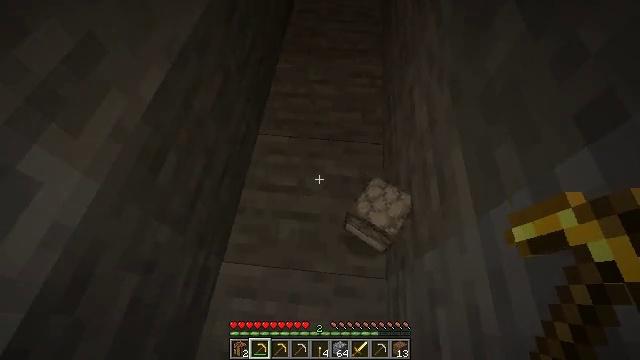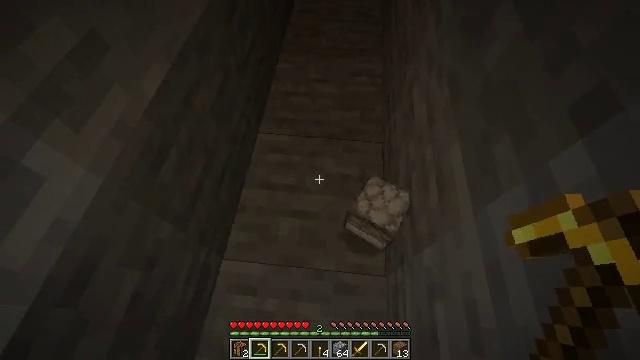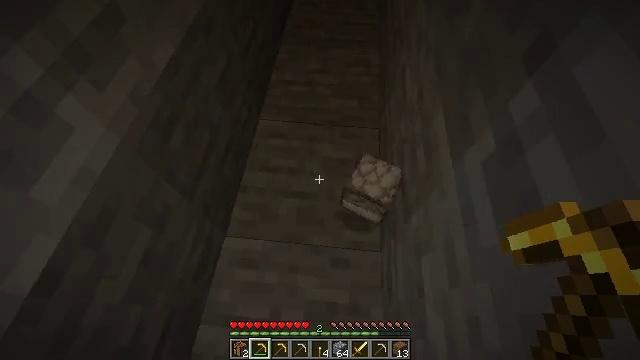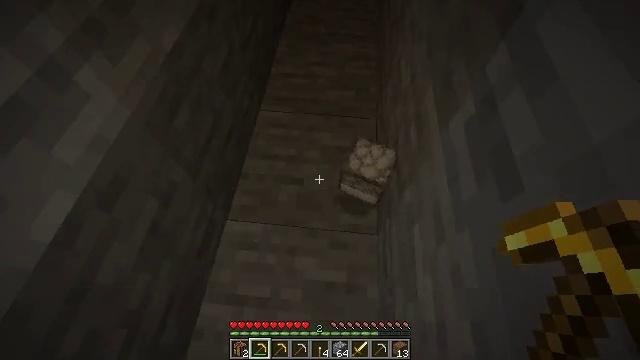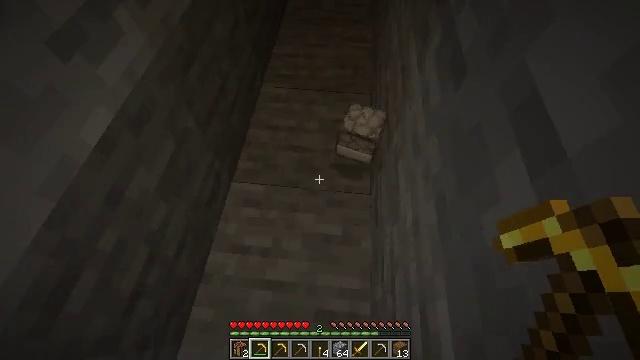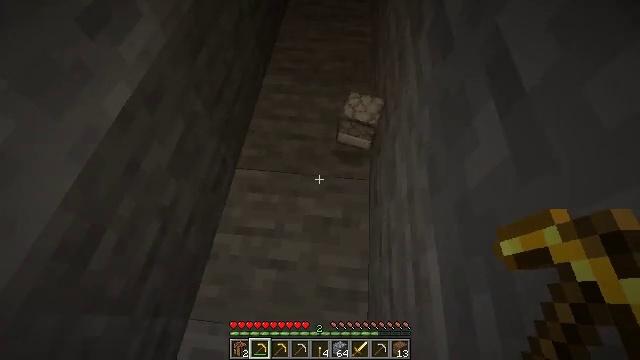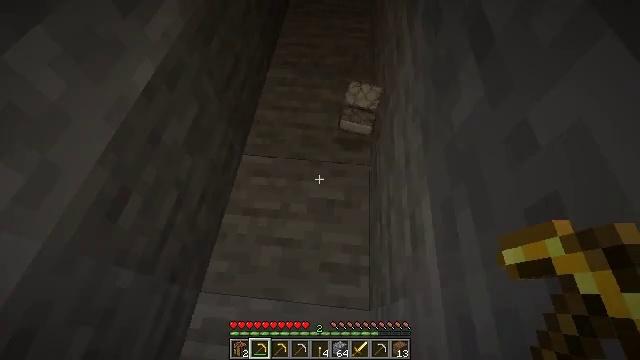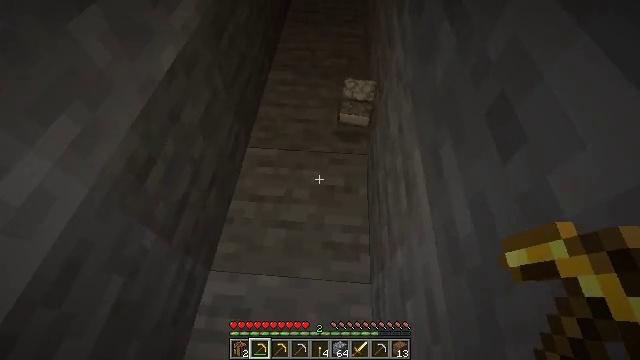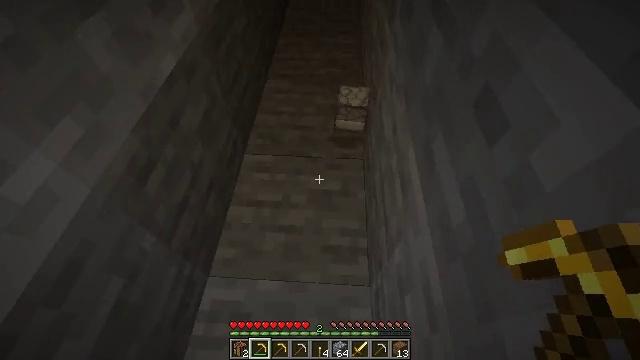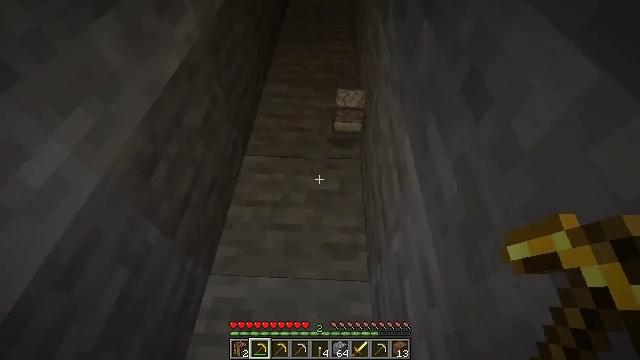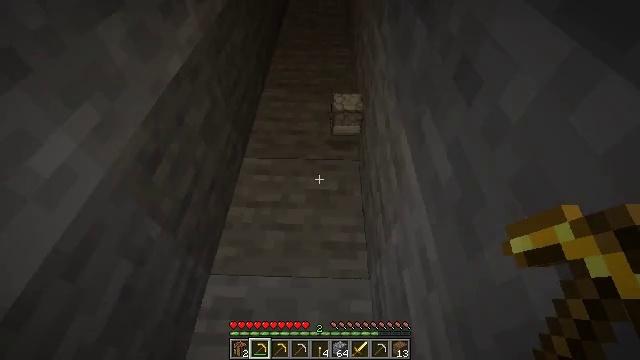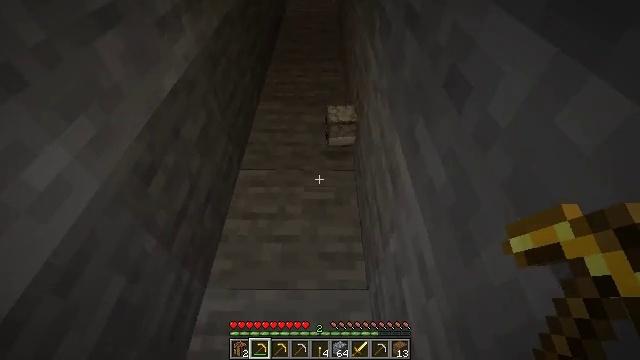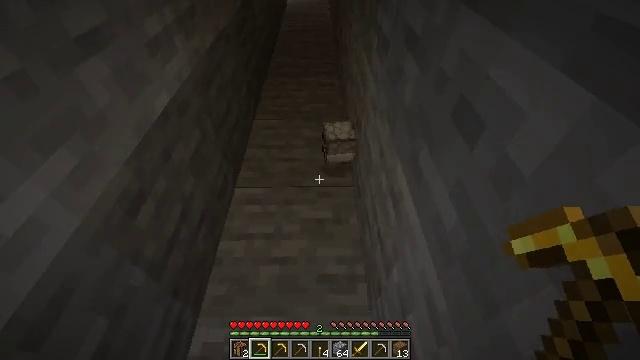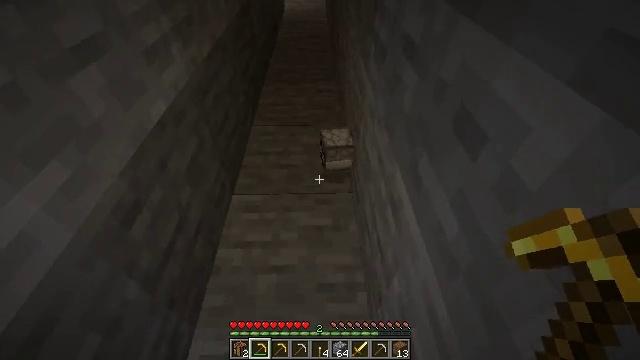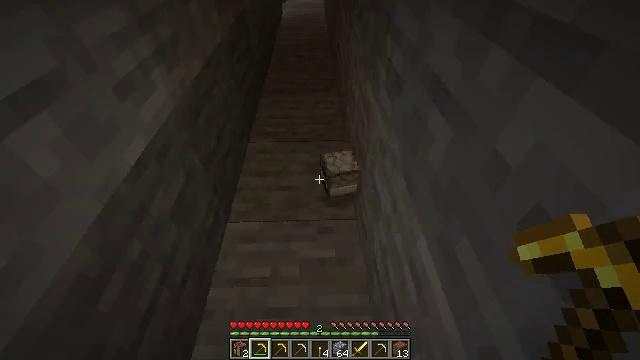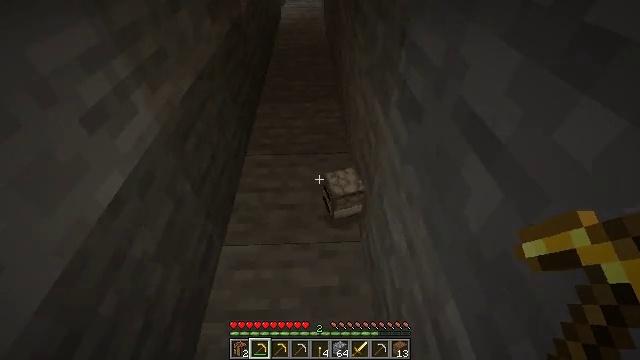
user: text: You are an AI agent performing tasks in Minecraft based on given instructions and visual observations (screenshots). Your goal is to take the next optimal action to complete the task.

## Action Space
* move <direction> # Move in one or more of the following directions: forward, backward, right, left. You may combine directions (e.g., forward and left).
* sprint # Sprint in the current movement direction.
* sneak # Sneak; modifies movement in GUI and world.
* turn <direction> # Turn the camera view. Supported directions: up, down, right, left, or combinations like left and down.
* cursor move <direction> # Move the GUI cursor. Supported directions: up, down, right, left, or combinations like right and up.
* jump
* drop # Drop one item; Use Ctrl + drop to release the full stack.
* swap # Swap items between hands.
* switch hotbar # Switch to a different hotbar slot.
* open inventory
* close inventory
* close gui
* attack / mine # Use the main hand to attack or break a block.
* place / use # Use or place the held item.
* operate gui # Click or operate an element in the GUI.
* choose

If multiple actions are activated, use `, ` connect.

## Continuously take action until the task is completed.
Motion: motion action
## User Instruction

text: Drop rotten flesh.
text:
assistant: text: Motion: move back
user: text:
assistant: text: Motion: move back
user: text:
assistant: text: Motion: move back
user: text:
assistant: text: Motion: move back
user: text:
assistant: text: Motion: move back
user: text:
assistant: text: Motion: move back
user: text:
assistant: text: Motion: turn right and up
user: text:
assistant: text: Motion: turn right and up
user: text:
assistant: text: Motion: turn up
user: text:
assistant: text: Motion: turn up
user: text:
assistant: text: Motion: turn right and up
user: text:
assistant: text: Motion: move forward, turn up
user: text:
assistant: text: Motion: move forward, turn up
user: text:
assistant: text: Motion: move forward
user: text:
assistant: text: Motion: move forward
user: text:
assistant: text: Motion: move forward
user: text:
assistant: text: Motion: move forward
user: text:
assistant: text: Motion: turn right
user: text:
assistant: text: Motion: turn right
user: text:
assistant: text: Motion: no_op
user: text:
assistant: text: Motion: no_op
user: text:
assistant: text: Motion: no_op
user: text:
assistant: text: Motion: no_op
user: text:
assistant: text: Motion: no_op
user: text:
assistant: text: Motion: no_op
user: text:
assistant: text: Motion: no_op
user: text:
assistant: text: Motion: no_op
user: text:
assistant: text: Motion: no_op
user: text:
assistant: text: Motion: no_op
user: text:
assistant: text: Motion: no_op